Question: Having an issue where randomly on some machines, text in a canvas element will fail to fully render on Safari 5.1 in Lion. What I mean by that is that letters look like they fail to have a transparent background. This only happens on some machines, and sometimes the text is cleared up after a refresh. I'm just using fillText, and it should just be rendering Arial.
Anyone having the same issue and able to come up with a workaround? I've tried to trigger a redraw by throwing in a 3D transform (rotate, etc) but no luck.
Here's screenshots (sorry about the quality, it's what I was sent, but you should get the idea) of the way correct rendering and sometimes bad safari rendering:

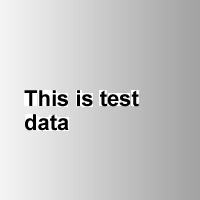
Answer: We run the same code, drawing on a canvas: we had the issue in a Mac equipped with ATI graphic card; on a MacMini, instead (equipped with Intel GPU), the drawing was perfect.
If you check "Disable Canvas Accelerated Drawing" under Debug -> Drawing/Compositing flags in Safari menu, you will notice no more transparency errors around text.
Safari 6.0 (on Mac OS X 10.7.4) shows same transparency issue.
After many investigations, we can say that it's not a GPU issue, but an Apple issue: the application of "Font Smoothing" on LCD monitors (AppleFontSmoothing setting).
In our observations, we test on two machines:
1 - Mac Mini with a Philips LCD
2 - iMac (with its own LCD monitor)
The first machine didn't show the issue because the system algorithm didn't recognize the monitor as an LCD monitor.
But forcing the AppleFontSmoothing with the command 'defaults -currentHost write -g AppleFontSmoothing -int 2', the issue blow out even on the Mac Mini too.
If you don't want your application to show the issue anymore (mantaining canvas hardware acceleration), you can set 'webkitFontSmoothing' property off on the canvas object:
'''
var canvas = document.getElementById('my-canvas');
canvas.style.webkitFontSmoothing = "antialiased"
'''